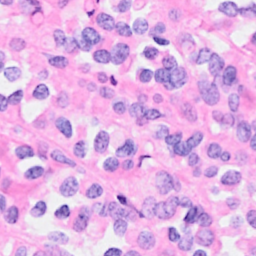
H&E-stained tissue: Breast